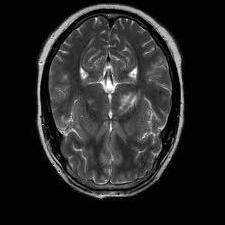
Label: notumor